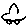
Label: car